Question: I am using the following code to draw a path based on variable width changes on a Canvas, So far everything works fine and i can easily draw path using this code.
But the path drawn is not smooth, Especially when i draw a curved path all the lines look broken, Why does this happen? Is anything wrong in my code?
'''
public class FingerPaint extends GraphicsActivity
{
@Override
protected void onCreate(Bundle savedInstanceState)
{
super.onCreate(savedInstanceState);
setContentView(new MyView(this));
}
public void colorChanged(int color)
{
}
public class MyView extends View implements OnTouchListener
{
private static final float STROKE_WIDTH = 3f;
private Paint paint = new Paint();
private Path mPath = new Path();
ArrayList<Path> mPaths = new ArrayList<Path>();
private Canvas m_CanvasView;
private Bitmap m_CanvasBitmap;
int variableWidthDelta = 1;
private float mX, mY;
private static final float TOUCH_TOLERANCE = 4;
ArrayList<Point> points = new ArrayList<Point>(64);
public MyView(Context context)
{
super(context);
setFocusable(true);
setFocusableInTouchMode(true);
this.setOnTouchListener(this);
paint.setAntiAlias(true);
paint.setDither(true);
paint.setStyle(Paint.Style.STROKE);
paint.setStrokeJoin(Paint.Join.ROUND);
paint.setStrokeCap(Paint.Cap.ROUND);
paint.setStrokeWidth(STROKE_WIDTH);
}
@Override
protected void onSizeChanged(int w, int h, int oldw, int oldh)
{
super.onSizeChanged(w, h, oldw, oldh);
m_CanvasBitmap = Bitmap.createBitmap(w, h, Bitmap.Config.ARGB_8888);
m_CanvasView = new Canvas(m_CanvasBitmap);
}
@Override
protected void onDraw(Canvas canvas)
{
canvas.drawBitmap(m_CanvasBitmap, 0f, 0f, null);
m_CanvasView.drawPath(mPath, paint);
}
public boolean onTouch(View arg0, MotionEvent event)
{
float x = event.getX();
float y = event.getY();
switch (event.getAction())
{
case MotionEvent.ACTION_DOWN:
{
mPath.reset();
mPath.moveTo(x, y);
mX = x;
mY = y;
break;
}
case MotionEvent.ACTION_MOVE:
{
if (event.getPressure()>=0.00 && event.getPressure()<0.05)
{
variableWidthDelta = 1;
}
else if (event.getPressure()>=0.05 && event.getPressure()<0.10)
{
variableWidthDelta = 1;
}
else if (event.getPressure()>=0.10 && event.getPressure()<0.15)
{
variableWidthDelta = 2;
}
else if (event.getPressure()>=0.15 && event.getPressure()<0.20)
{
variableWidthDelta = 2;
}
else if (event.getPressure()>=0.20 && event.getPressure()<0.25)
{
variableWidthDelta = 1;
}
else if (event.getPressure() >= 0.25 && event.getPressure()<0.30)
{
variableWidthDelta = 1;
}
else if (event.getPressure() >= 0.30 && event.getPressure()<0.35)
{
variableWidthDelta = 2;
}
else if (event.getPressure() >= 0.35 && event.getPressure()<0.40)
{
variableWidthDelta = 2;
}
else if (event.getPressure() >= 0.40 && event.getPressure()<0.45)
{
variableWidthDelta = 3;
}
else if (event.getPressure() >= 0.45 && event.getPressure()<0.50)
{
variableWidthDelta = 4;
}
paint.setStrokeWidth(STROKE_WIDTH + variableWidthDelta);
float dx = Math.abs(x - mX);
float dy = Math.abs(y - mY);
if (dx >= TOUCH_TOLERANCE || dy >= TOUCH_TOLERANCE)
{
points.add(new Point(event.getX(), event.getY()));
mPath = new Path();
mPath = generatePath();
}
break;
}
case MotionEvent.ACTION_UP:
{
break;
}
}
invalidate();
return true;
}
class Point
{
public final float x;
public final float y;
public Point(float x, float y)
{
this.x = x;
this.y = y;
}
}
public Path generatePath()
{
final float tangentScale = 0.3F;
int pointcount = points.size();
mPath.moveTo(points.get(0).x, points.get(0).y);
mPath.cubicTo(
points.get(0).x + (points.get(1).x - points.get(0).x)*tangentScale,
points.get(0).y + (points.get(1).y - points.get(0).y)*tangentScale,
points.get(1).x - (points.get(2).x - points.get(0).x)*tangentScale,
points.get(1).y - (points.get(2).y - points.get(0).y)*tangentScale,
points.get(1).x, points.get(1).y
);
for(int p=2; p<pointcount-1; p++)
{
mPath.cubicTo(
points.get(p-1).x + (points.get(p).x - points.get(p-2).x)*tangentScale,
points.get(p-1).y + (points.get(p).y - points.get(p-2).y)*tangentScale,
points.get(p).x - (points.get(p+1).x - points.get(p-1).x)*tangentScale,
points.get(p ).y - (points.get(p+1).y - points.get(p-1).y)*tangentScale,
points.get(p).x, points.get(p).y
);
}
mPath.cubicTo(
points.get(pointcount-2).x + (points.get(pointcount-1).x - points.get(pointcount-3).x)*tangentScale,
points.get(pointcount-2).y + (points.get(pointcount-1).y - points.get(pointcount-3).y)*tangentScale,
points.get(pointcount-1).x - (points.get(pointcount-1).x - points.get(pointcount-2).x)*tangentScale,
points.get(pointcount-1).y - (points.get(pointcount-1).y - points.get(pointcount-2).y)*tangentScale,
points.get(pointcount-1).x, points.get(pointcount-1).y
);
return mPath;
}
}
}
'''

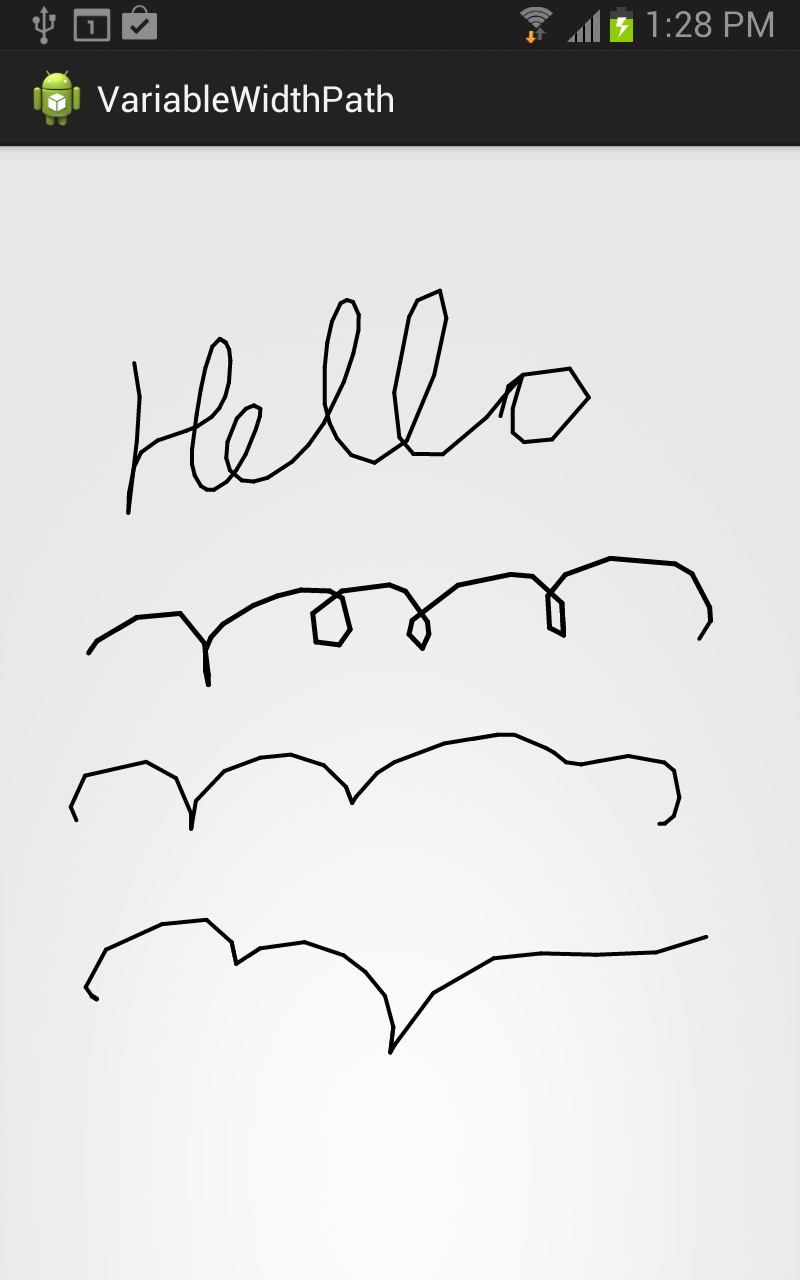
Answer: The 'onTouch' event is not fired fast enough, so if you draw curves fast enough you will see this happening.
You can improve the point resolution by getting all recorded points between this onTouch event and the last one. Use <URL>.
If you still have problems, you would probably have to implement some sort of interpolation of the points.
Here is a simple example using <URL> to get a smooth path:
'points' is an array of all points that are to be drawn.
'pointcount' is the amount of points
'''
//This code is untested
public Path generatePath(){
Path path = new Path();
if( points.size() < 3 ) return path;
final float tangentScale = 0.3;
path.moveTo(points[0].x, points[0].y);
path.cubicTo(
points[0].x + (points[1].x - points[0].x)*tangentScale,
points[0].y + (points[1].y - points[0].y)*tangentScale,
points[1].x - (points[2].x - points[0].x)*tangentScale,
points[1].y - (points[2].y - points[0].y)*tangentScale,
points[1].x, points[1].y
);
for(int p=2; p<pointcount-1; p++){
path.cubicTo(
points[p-1].x + (points[p].x - points[p-2].x)*tangentScale,
points[p-1].y + (points[p].y - points[p-2].y)*tangentScale,
points[p ].x - (points[p+1].x - points[p-1].x)*tangentScale,
points[p ].y - (points[p+1].y - points[p-1].y)*tangentScale,
points[p].x, points[p].y
);
}
path.cubicTo(
points[pointcount-2].x + (points[pointcount-1].x - points[pointcount-3].x)*tangentScale,
points[pointcount-2].y + (points[pointcount-1].y - points[pointcount-3].y)*tangentScale,
points[pointcount-1].x - (points[pointcount-1].x - points[pointcount-2].x)*tangentScale,
points[pointcount-1].y - (points[pointcount-1].y - points[pointcount-2].y)*tangentScale,
points[pointcount-1].x, points[pointcount-1].y
);
return path;
}
'''
Adapting this for your specific case:
(You will have to modify the above method to use '.get()' instead of array accessors, since I am using a list here)
'''
//A class for holding x and y values:
class Point{
public final float x;
public final float y;
public Point(float x, float y){
this.x = x;
this.y = y;
}
}
//In your View:
ArrayList<Point> points = new ArrayList<Points>(64);
//In the onTouch-method if the tolerance is ok:
points.add(new Point(event.getX(), event.GetY());
mPath = generatePath();
'''
The above will generate a rounded path that you can draw. Note that it uses all points, so they will all be redrawn every time (you might have to clear the canvas to avoid some artiefacts). You might want to move the 'generatePath'-call to when you lift the finger, so you get a faster, but jagged preview path while drawing.